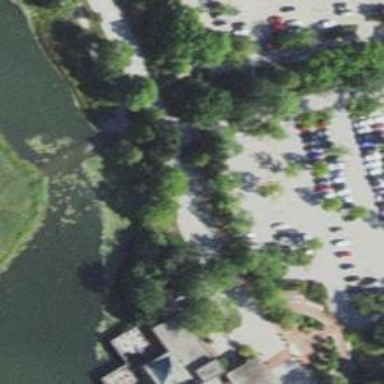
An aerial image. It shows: Parking space is available.